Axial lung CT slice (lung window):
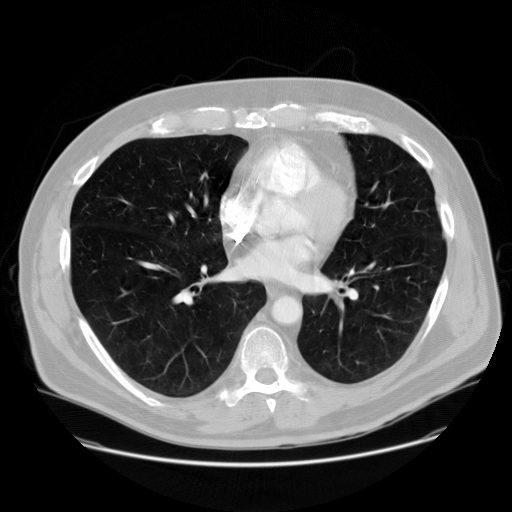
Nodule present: no